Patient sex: F
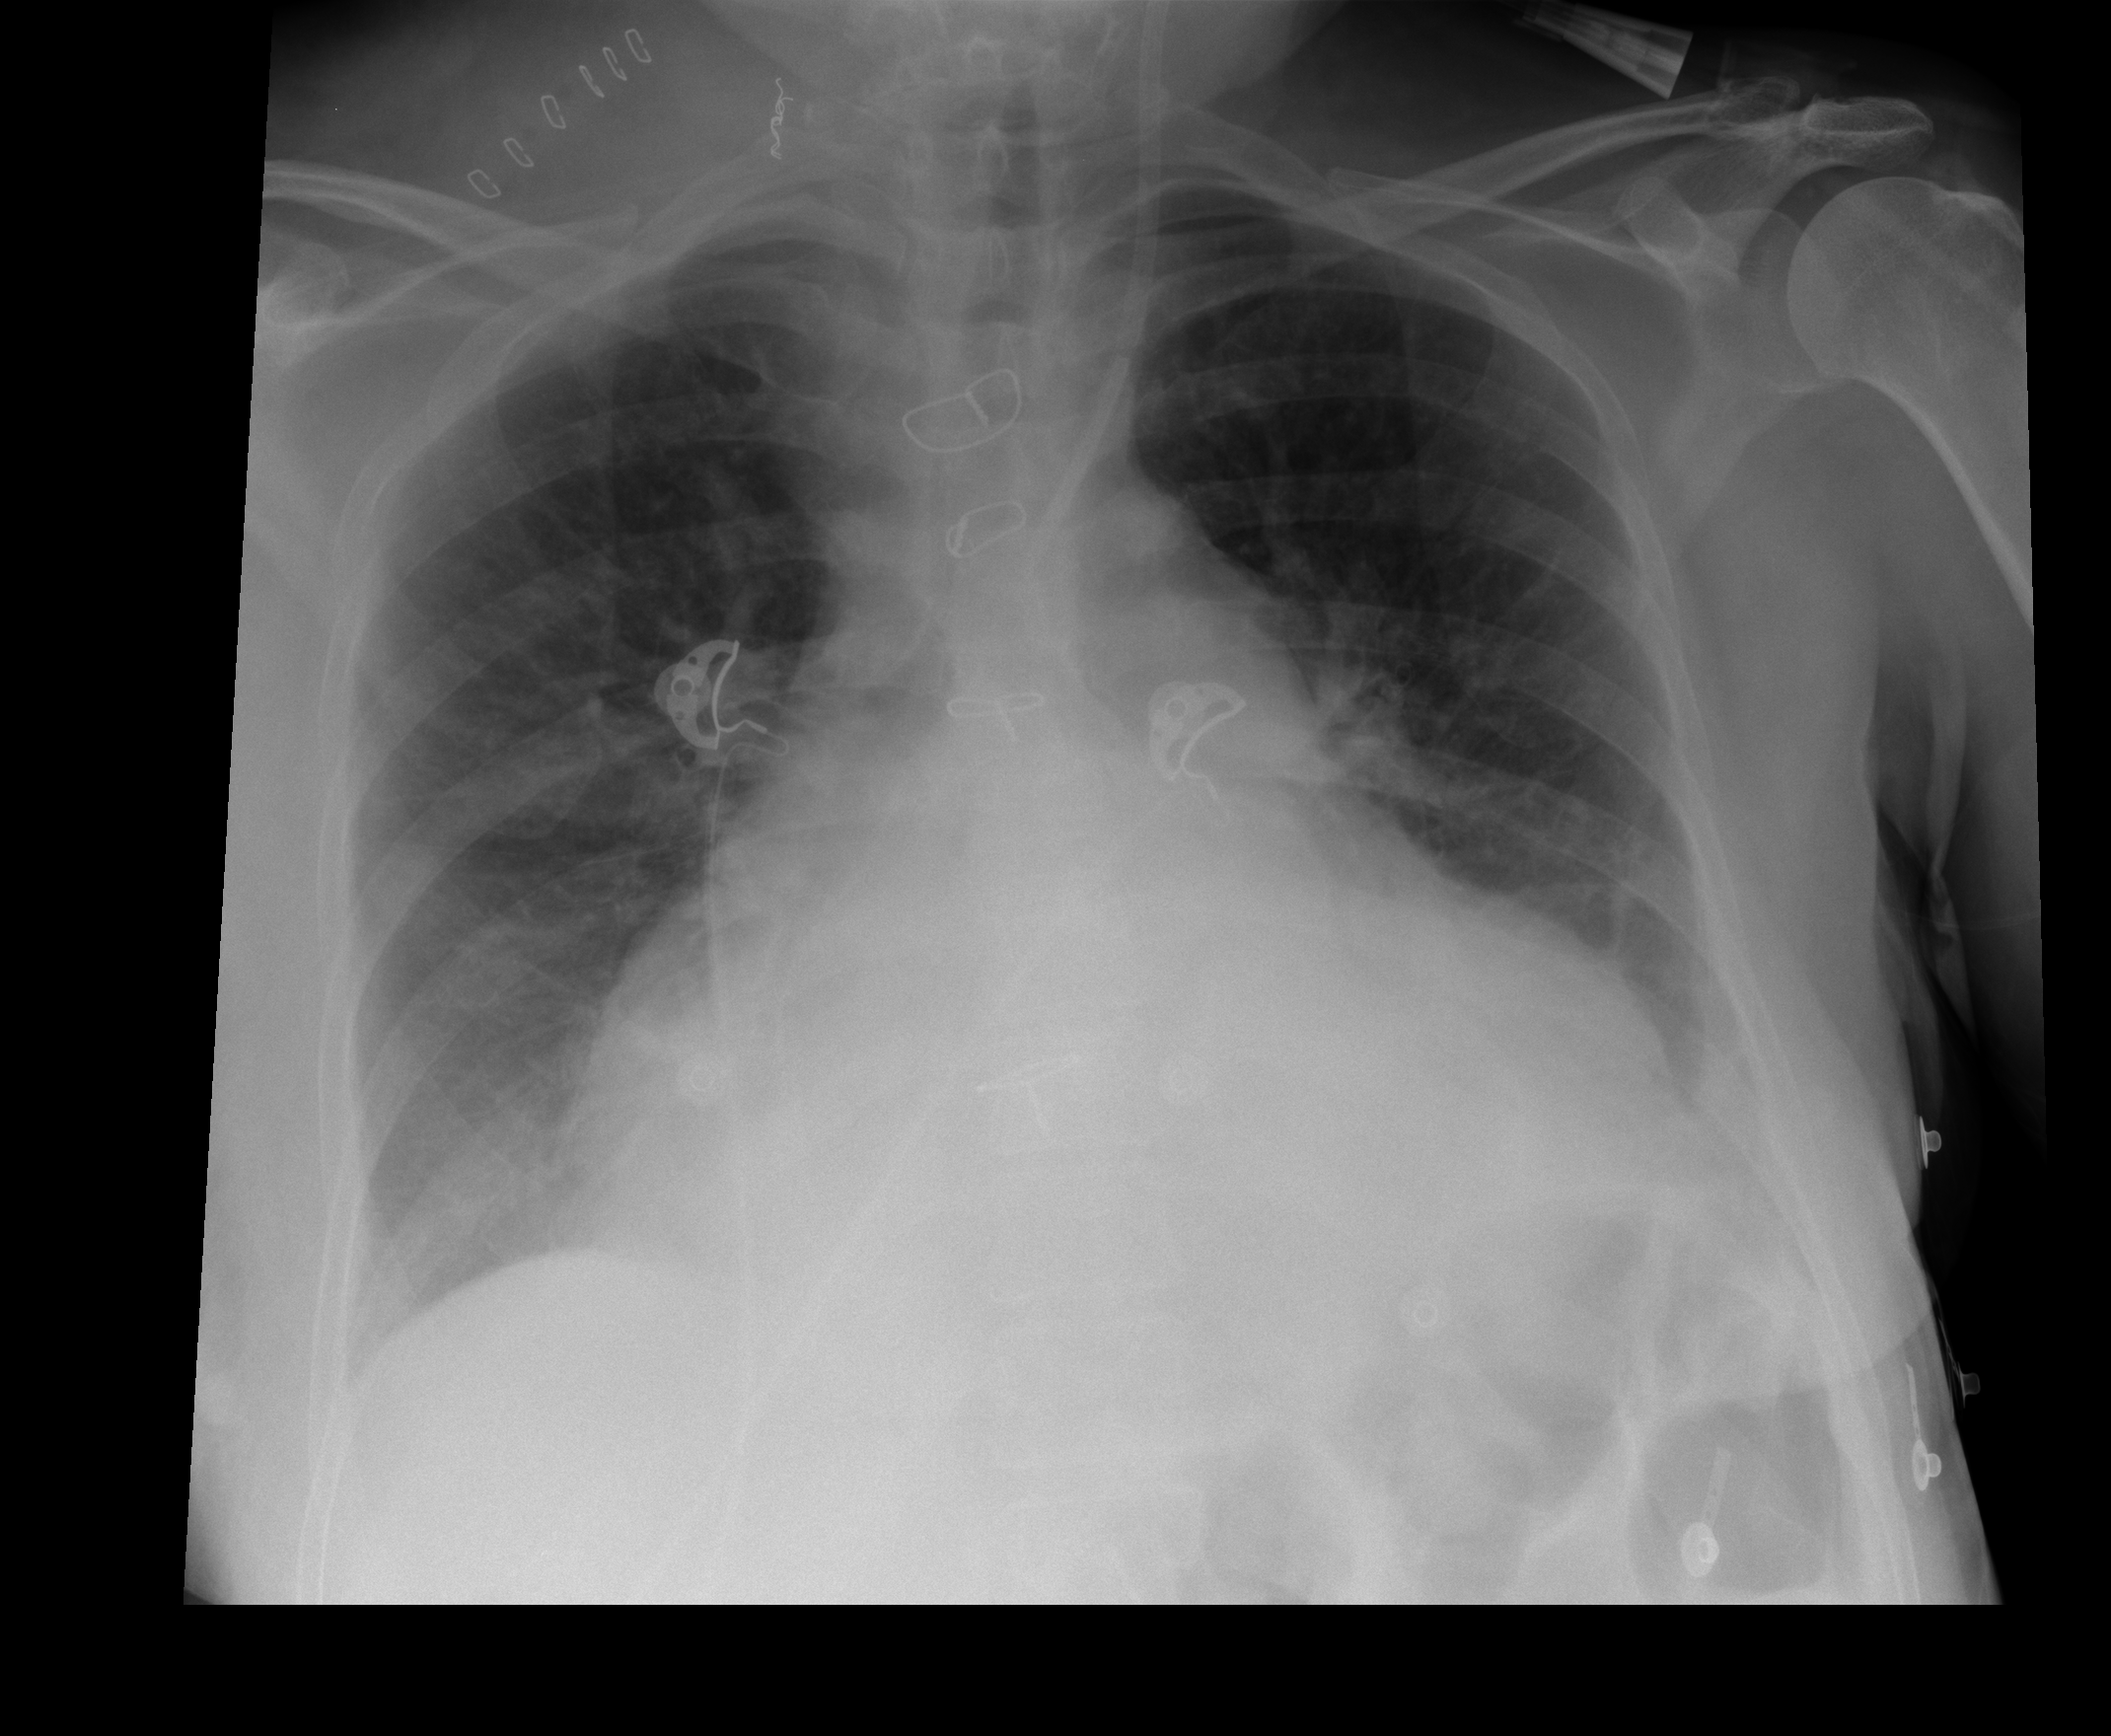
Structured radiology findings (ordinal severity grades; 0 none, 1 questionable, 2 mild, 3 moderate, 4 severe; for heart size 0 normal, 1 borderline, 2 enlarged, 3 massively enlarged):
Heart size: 3
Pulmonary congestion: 1
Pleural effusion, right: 0
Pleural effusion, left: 1
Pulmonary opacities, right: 0
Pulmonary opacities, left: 0
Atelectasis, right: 2
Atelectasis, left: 2